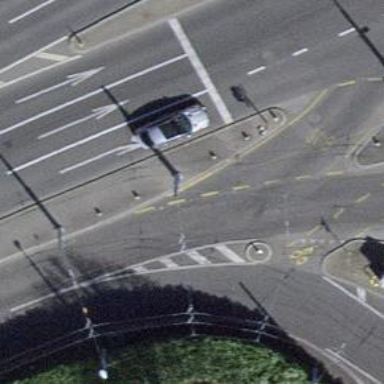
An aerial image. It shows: Service road for trolleybuses with trolley wires.